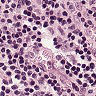
Metastatic tissue present: no